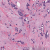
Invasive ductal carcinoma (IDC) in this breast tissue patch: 1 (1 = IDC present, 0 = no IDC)